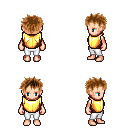
a pixel art fantasy rpg character, female body template, human, light skin, gold chest armor, white pants, brown bedhead hairstyle, four views (front, back, left, right), 2x2 character sprite sheet, small pixel art, hard edges, no anti-aliasing